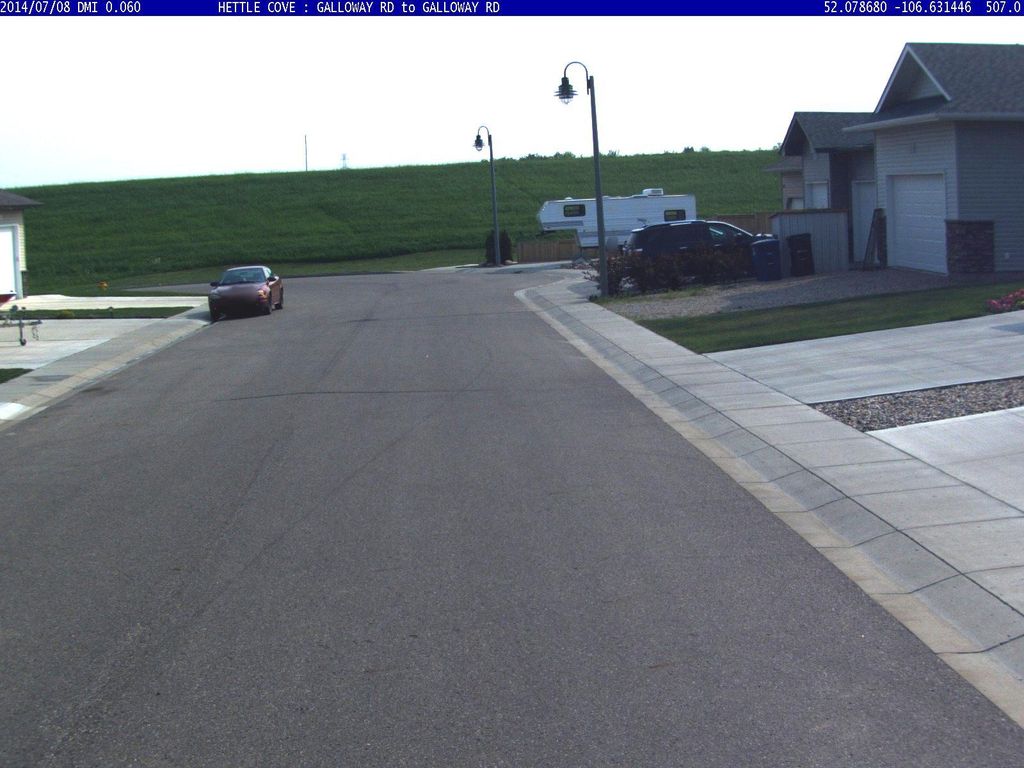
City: saskatoon